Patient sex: M
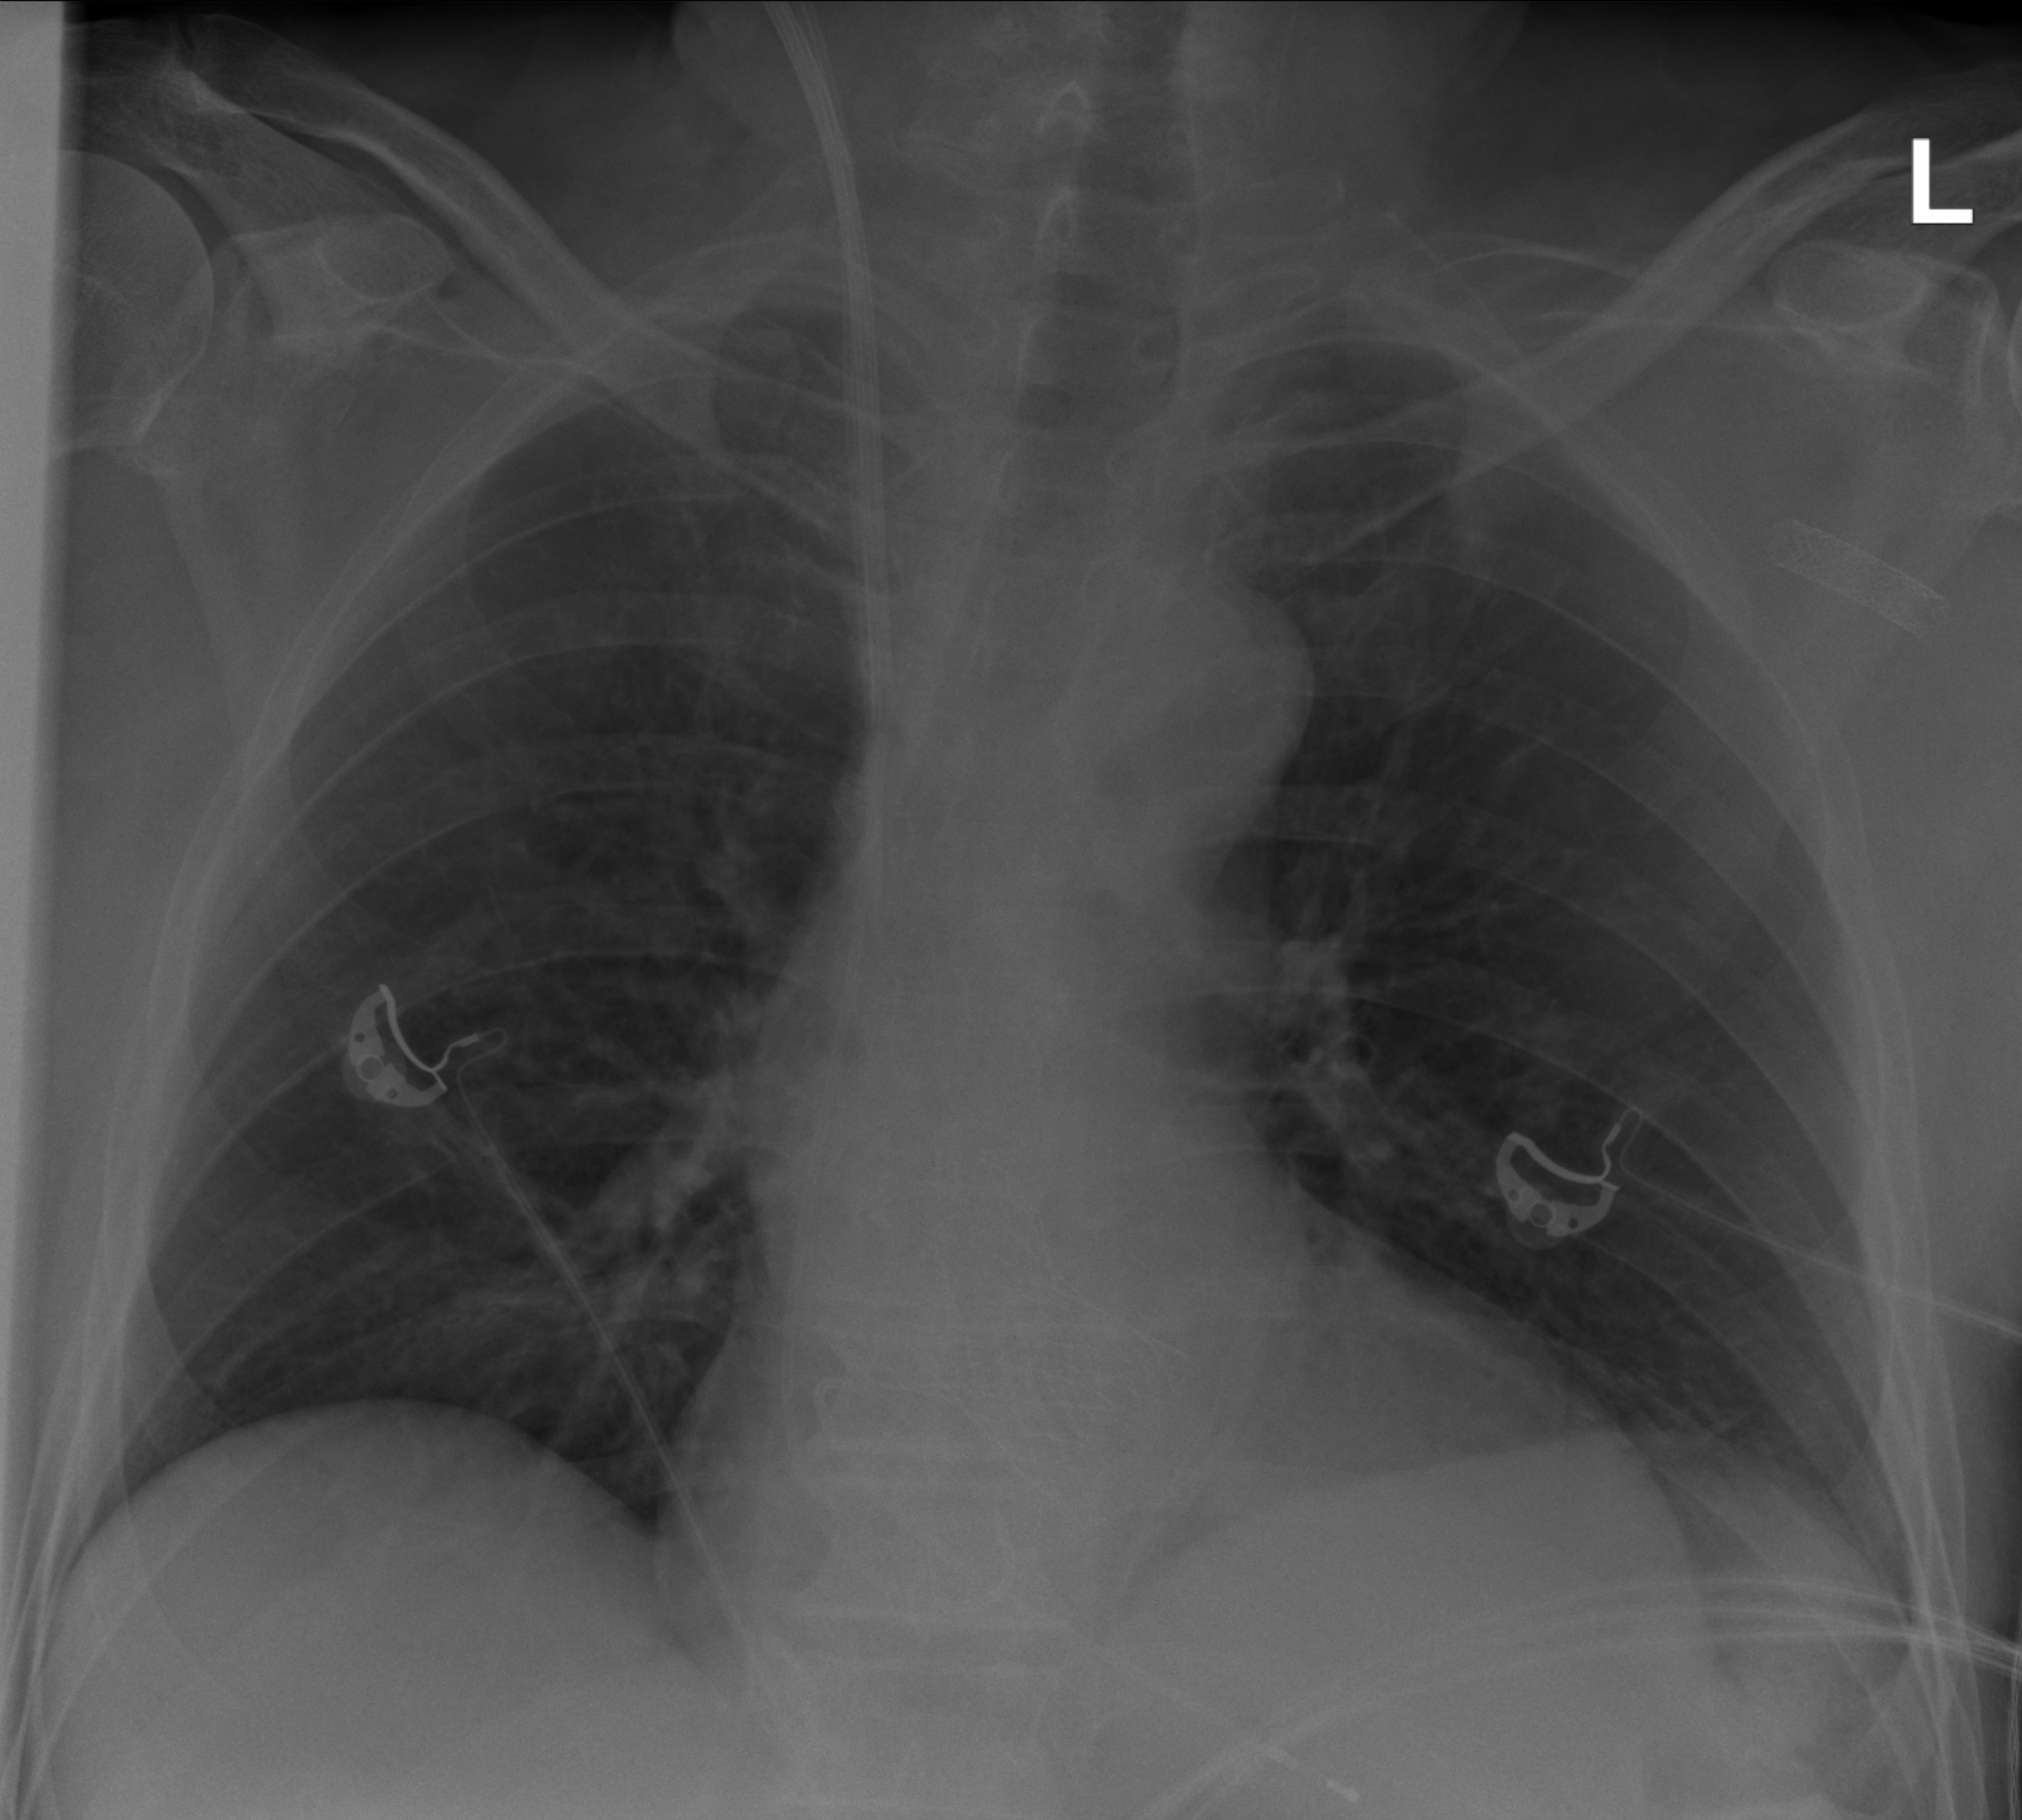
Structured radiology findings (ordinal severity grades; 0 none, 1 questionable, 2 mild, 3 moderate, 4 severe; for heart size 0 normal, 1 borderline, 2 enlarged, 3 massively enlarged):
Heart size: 1
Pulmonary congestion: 0
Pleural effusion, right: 0
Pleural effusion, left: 0
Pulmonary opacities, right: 0
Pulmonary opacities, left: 0
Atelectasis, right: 0
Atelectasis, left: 0